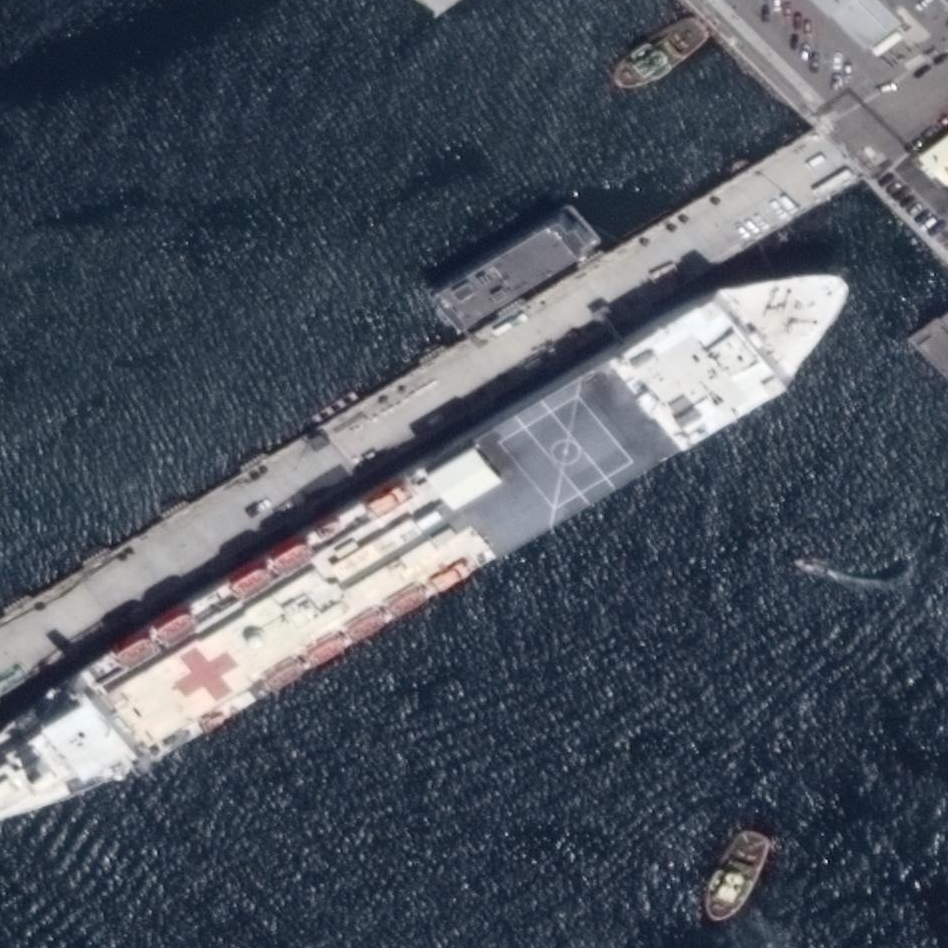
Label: Medical_ship